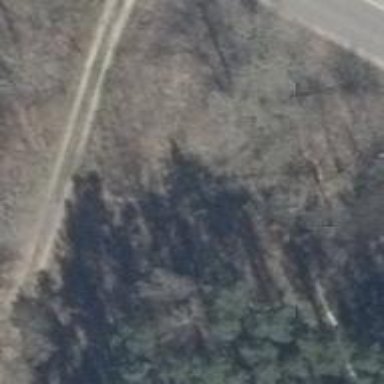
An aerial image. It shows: Power pole.